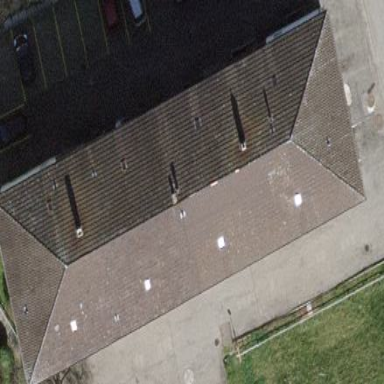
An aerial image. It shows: Building with hipped roof.